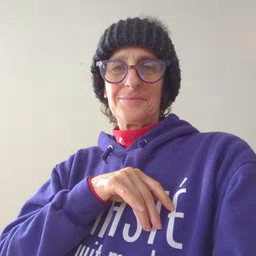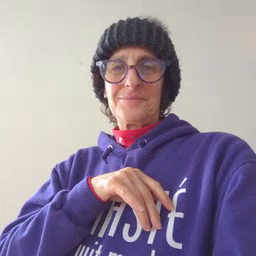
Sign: dirty